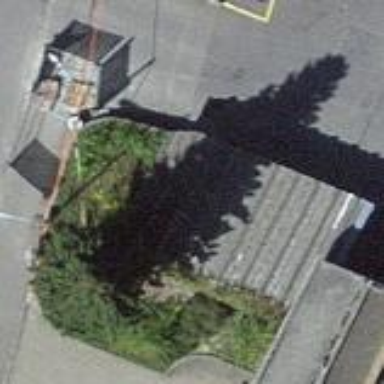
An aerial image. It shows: View of roof of building.